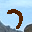
Label: 7